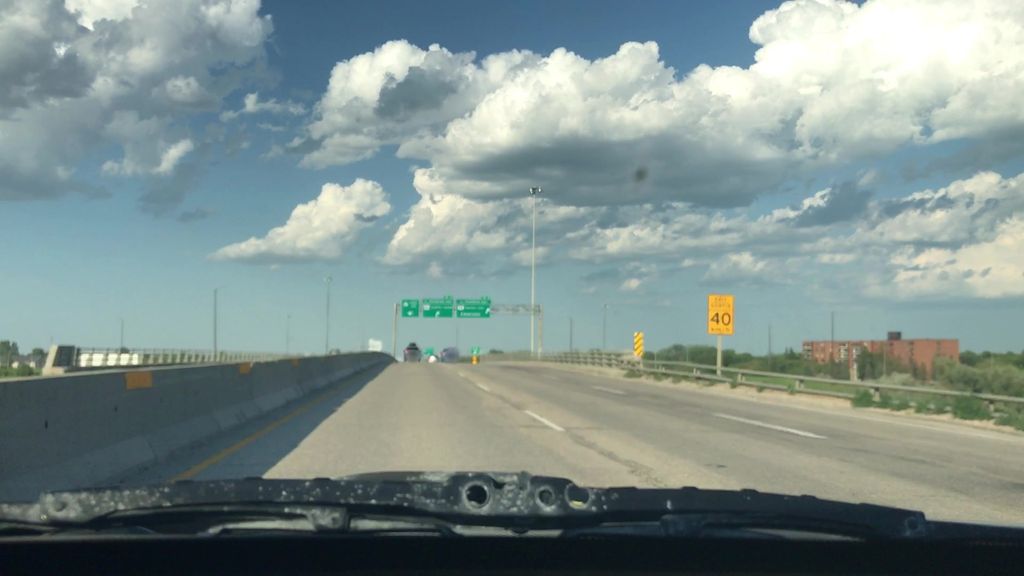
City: winnipeg